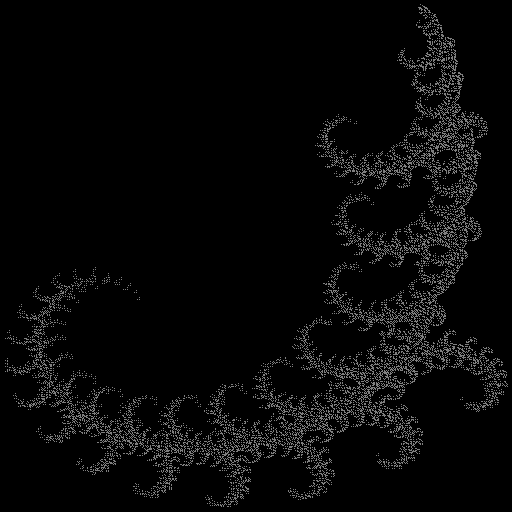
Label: coral